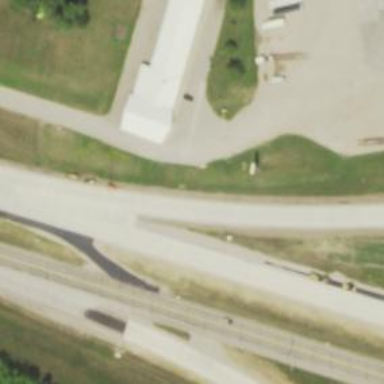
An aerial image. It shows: This image shows trunk highway that functions as expressway.